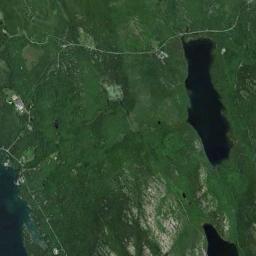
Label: wetland